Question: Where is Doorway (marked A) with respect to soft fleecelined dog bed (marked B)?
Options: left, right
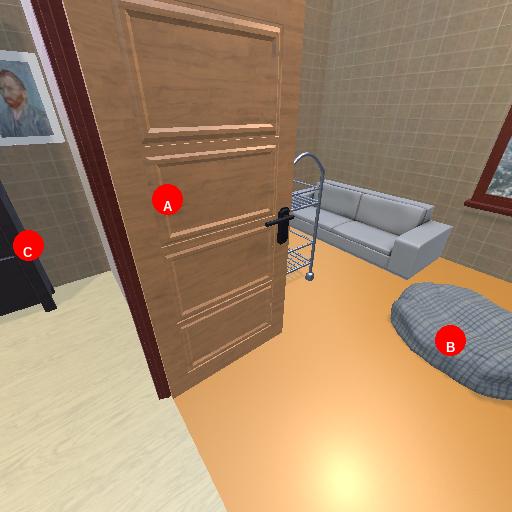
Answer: left